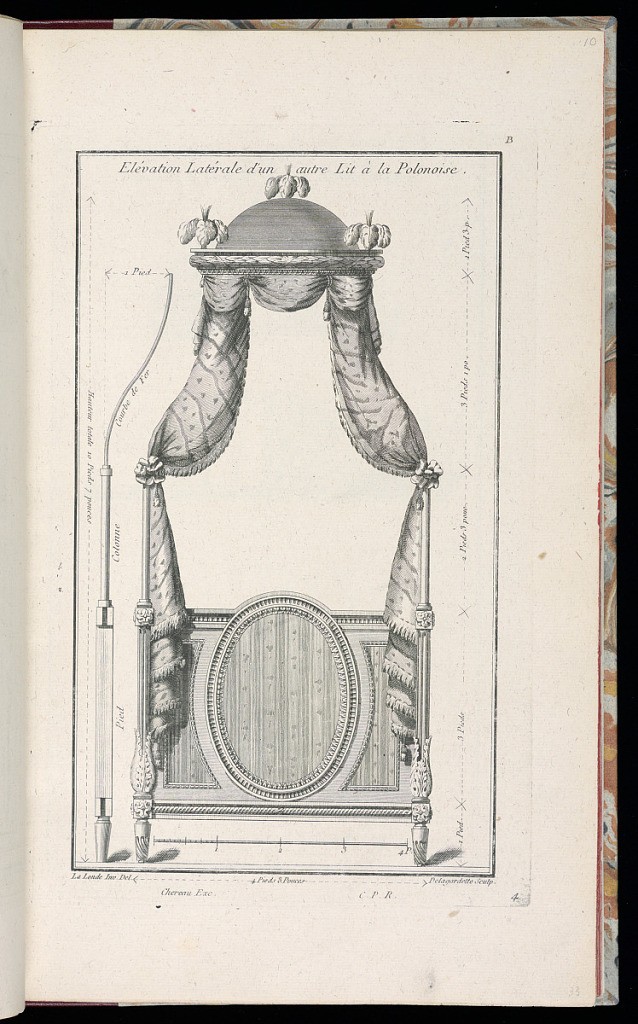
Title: Elévation Latérale d'un autre Lit à la Polonoise
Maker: Richard de Lalonde, French, active 1780–96
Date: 1775-1788
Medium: Etching on off-white laid paper
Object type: Print
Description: Design for a bed with a canopy, decorated with plumes at the top corners, and fringed and tasseled textiles. At the foot of the bed is a carved oval ornamented with bead course, fluting, and lamb tongue. The plate is signed and numbered.